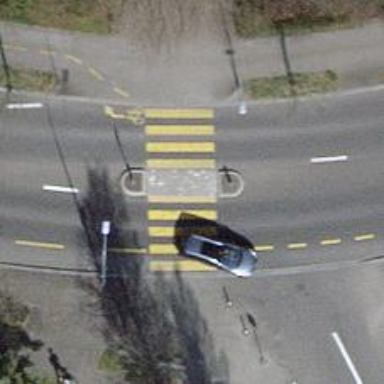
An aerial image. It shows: Marked road crossing with pedestrian island.